Question: I would like to add a marker to an image of a floorplan.
The image is able to be zoomed in and out. If the image is zoomed in the marker position needs to track the correct position.
I've been looking for solutions. It seems that I am only able to find ways to add markers to maps, not to track them as they pan and zoom.

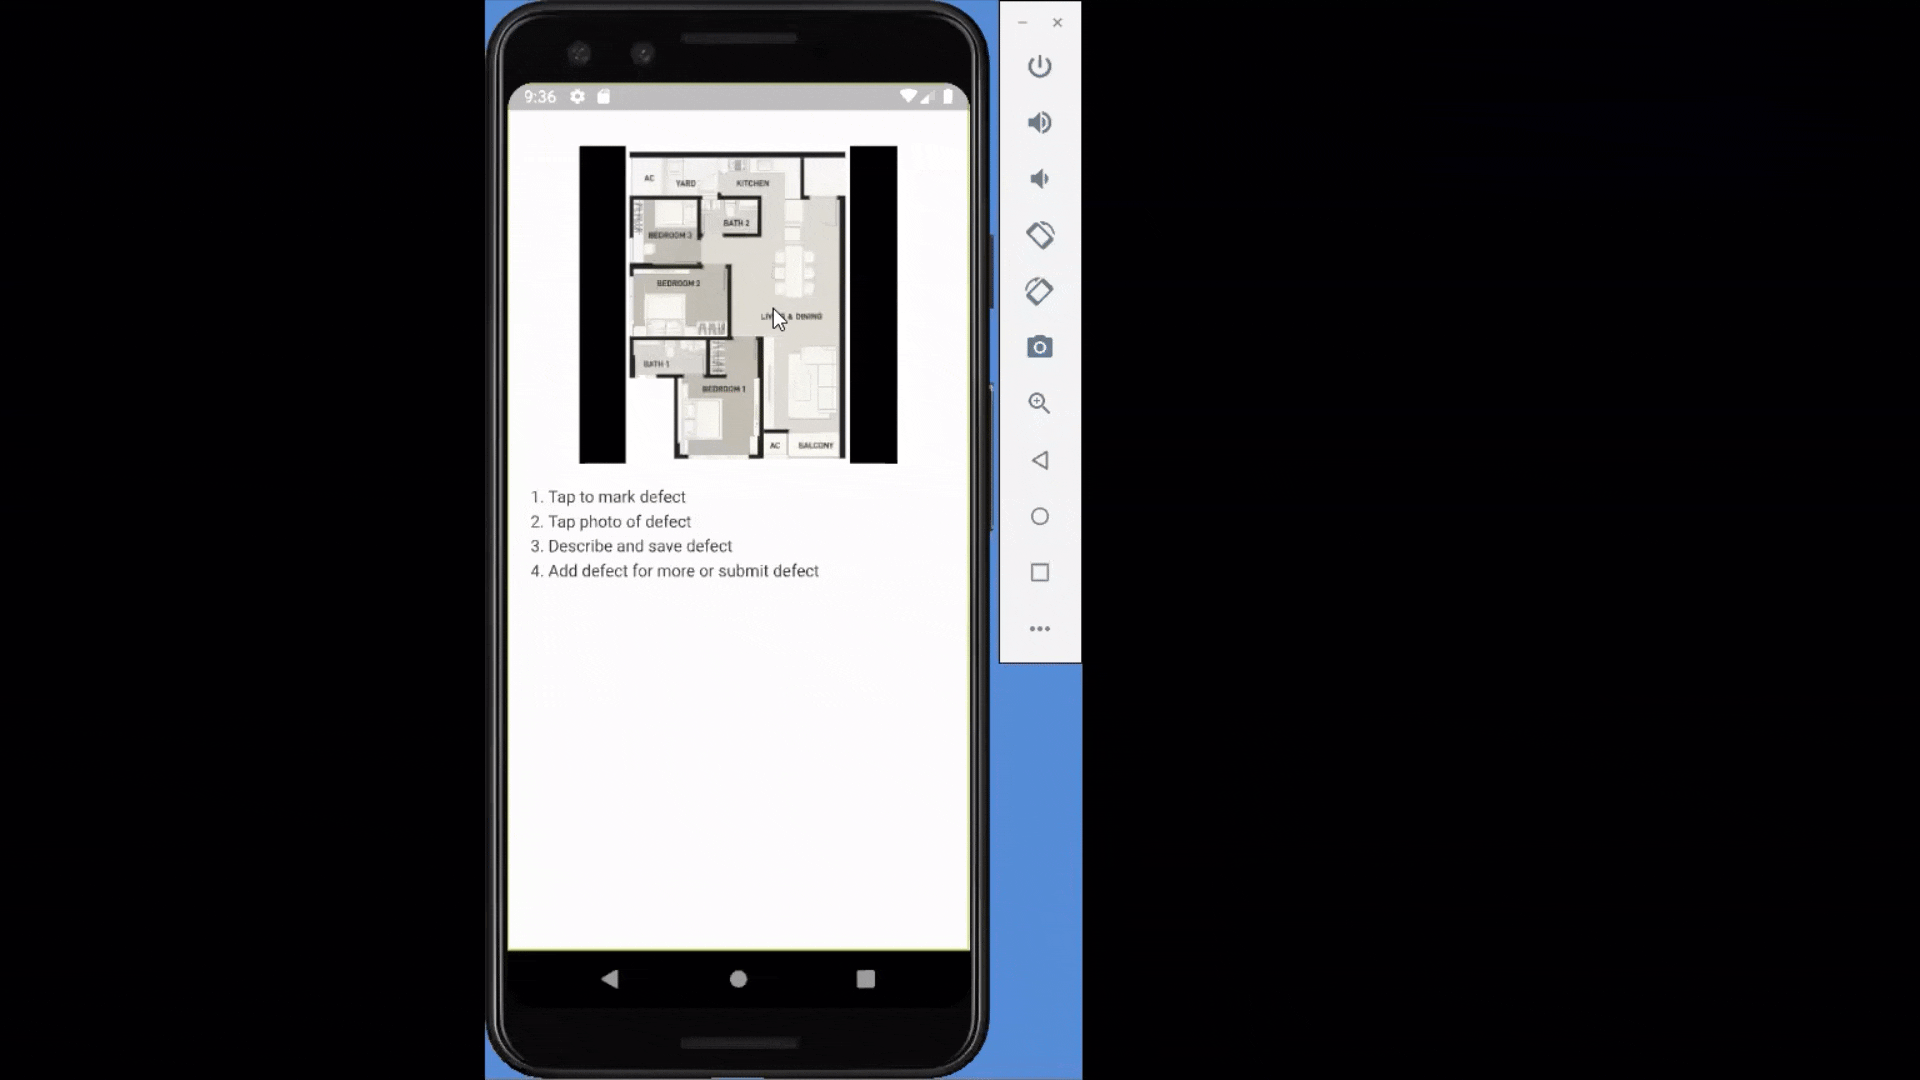
Answer: Yeah, you can definitely do it. Using the combination of ZoomWidget, CustomPainter, GesturesDetector and yourImage.
1. Wrap the image with CustomPainter which will paint the markers in your provided coordinate.
2. Wrap CustomPainter with GesturesDetector and onTap, is should get the coordinates and pass it to CustomPainter.
3. Wrap it with ZoomWidget with actual width and height of your image.
And this should do the job. Let me know if it solves your problem. I have done this for a project couple days ago. If you need the code I can give it tomorrow..
ZoomWidget : <URL>